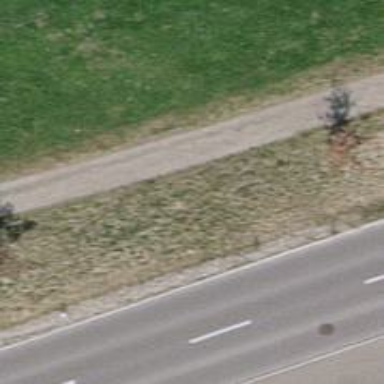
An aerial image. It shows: Abandoned railway track with grade3 tracktype.